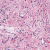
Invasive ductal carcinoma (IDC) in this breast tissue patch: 1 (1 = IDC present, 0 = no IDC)